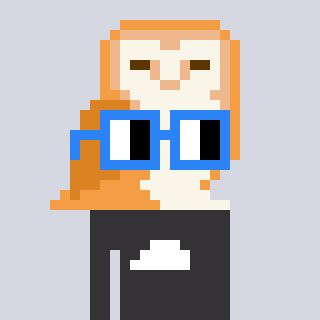
a pixel art character with square blue glasses, a owl-shaped head and a grayscale-colored body on a cool background